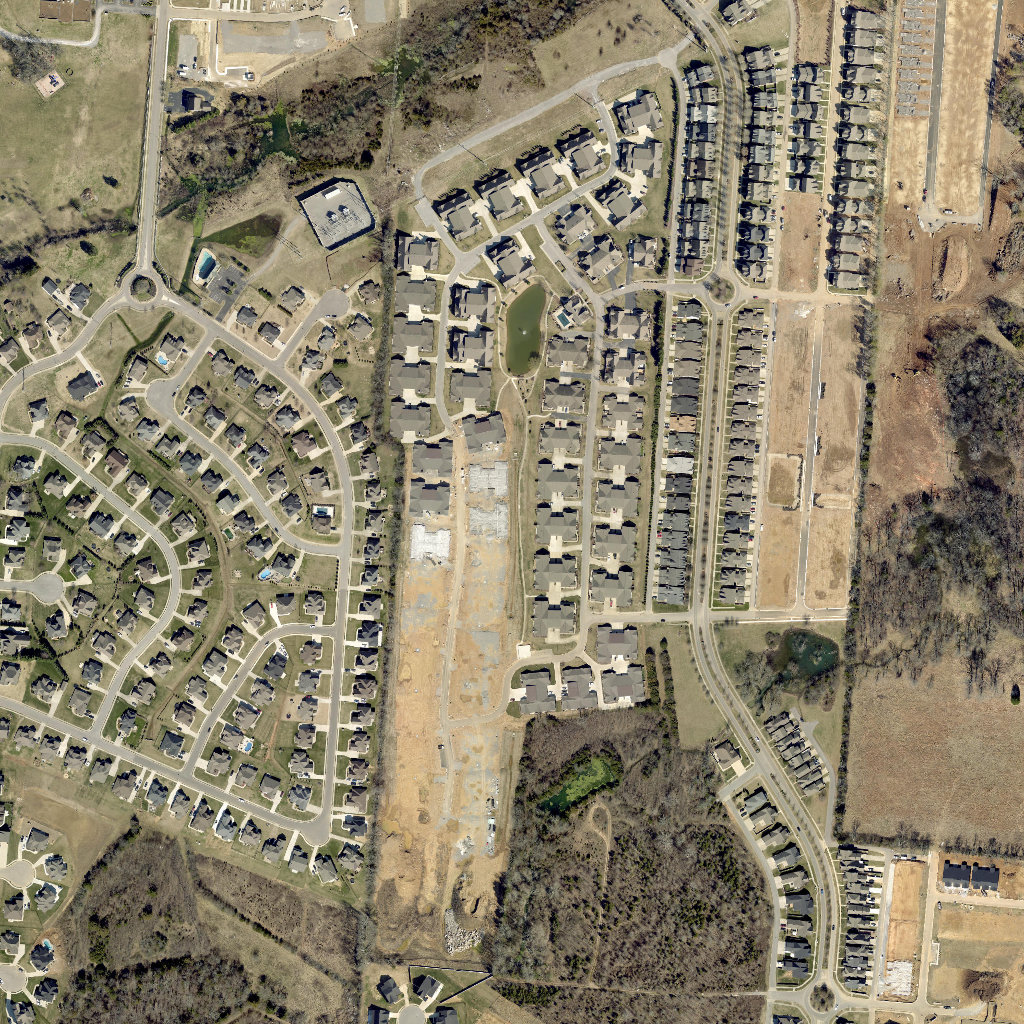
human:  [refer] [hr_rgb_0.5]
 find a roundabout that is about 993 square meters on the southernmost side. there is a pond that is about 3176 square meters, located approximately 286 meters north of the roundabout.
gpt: <box>[[78, 95, 82, 100, 0]]</box>

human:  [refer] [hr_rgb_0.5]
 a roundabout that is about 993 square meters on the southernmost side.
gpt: <box>[[78, 95, 82, 100, 0]]</box>

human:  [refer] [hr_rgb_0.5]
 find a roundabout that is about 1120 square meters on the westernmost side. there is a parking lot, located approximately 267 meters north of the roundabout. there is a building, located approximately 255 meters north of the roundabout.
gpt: <box>[[11, 25, 16, 30, 0]]</box>

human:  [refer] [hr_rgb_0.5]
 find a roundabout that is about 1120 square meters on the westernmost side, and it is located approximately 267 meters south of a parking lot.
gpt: <box>[[11, 25, 16, 30, 0]]</box>